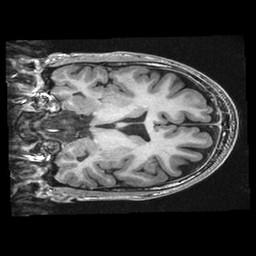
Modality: T1w
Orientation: coronal
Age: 21
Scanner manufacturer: ge
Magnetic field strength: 3 T
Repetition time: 0.008364 s
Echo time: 0.003168 s